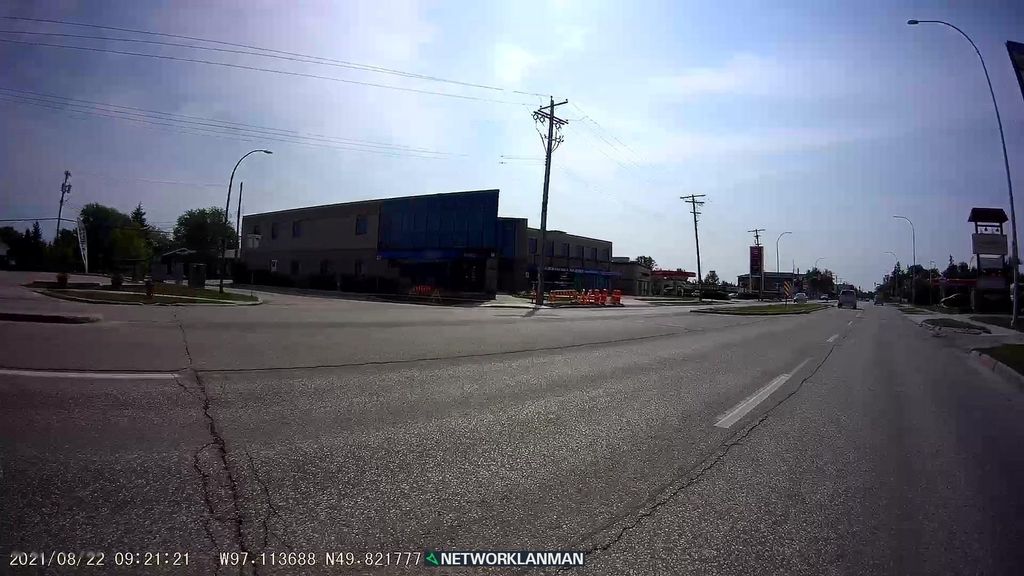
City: winnipeg